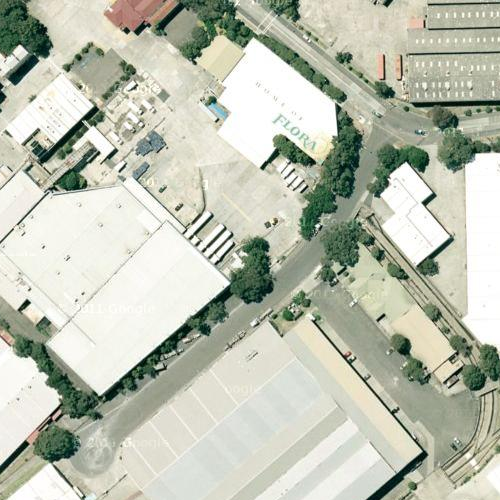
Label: sydney